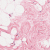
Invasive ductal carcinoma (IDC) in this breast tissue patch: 0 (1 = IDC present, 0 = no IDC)